Interaction volume radius: 5 \u00c5
Interaction volume height: 15 \u00c5
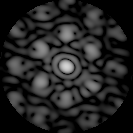
Disorder parameter: 0.535